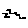
Label: zigzag